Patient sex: F
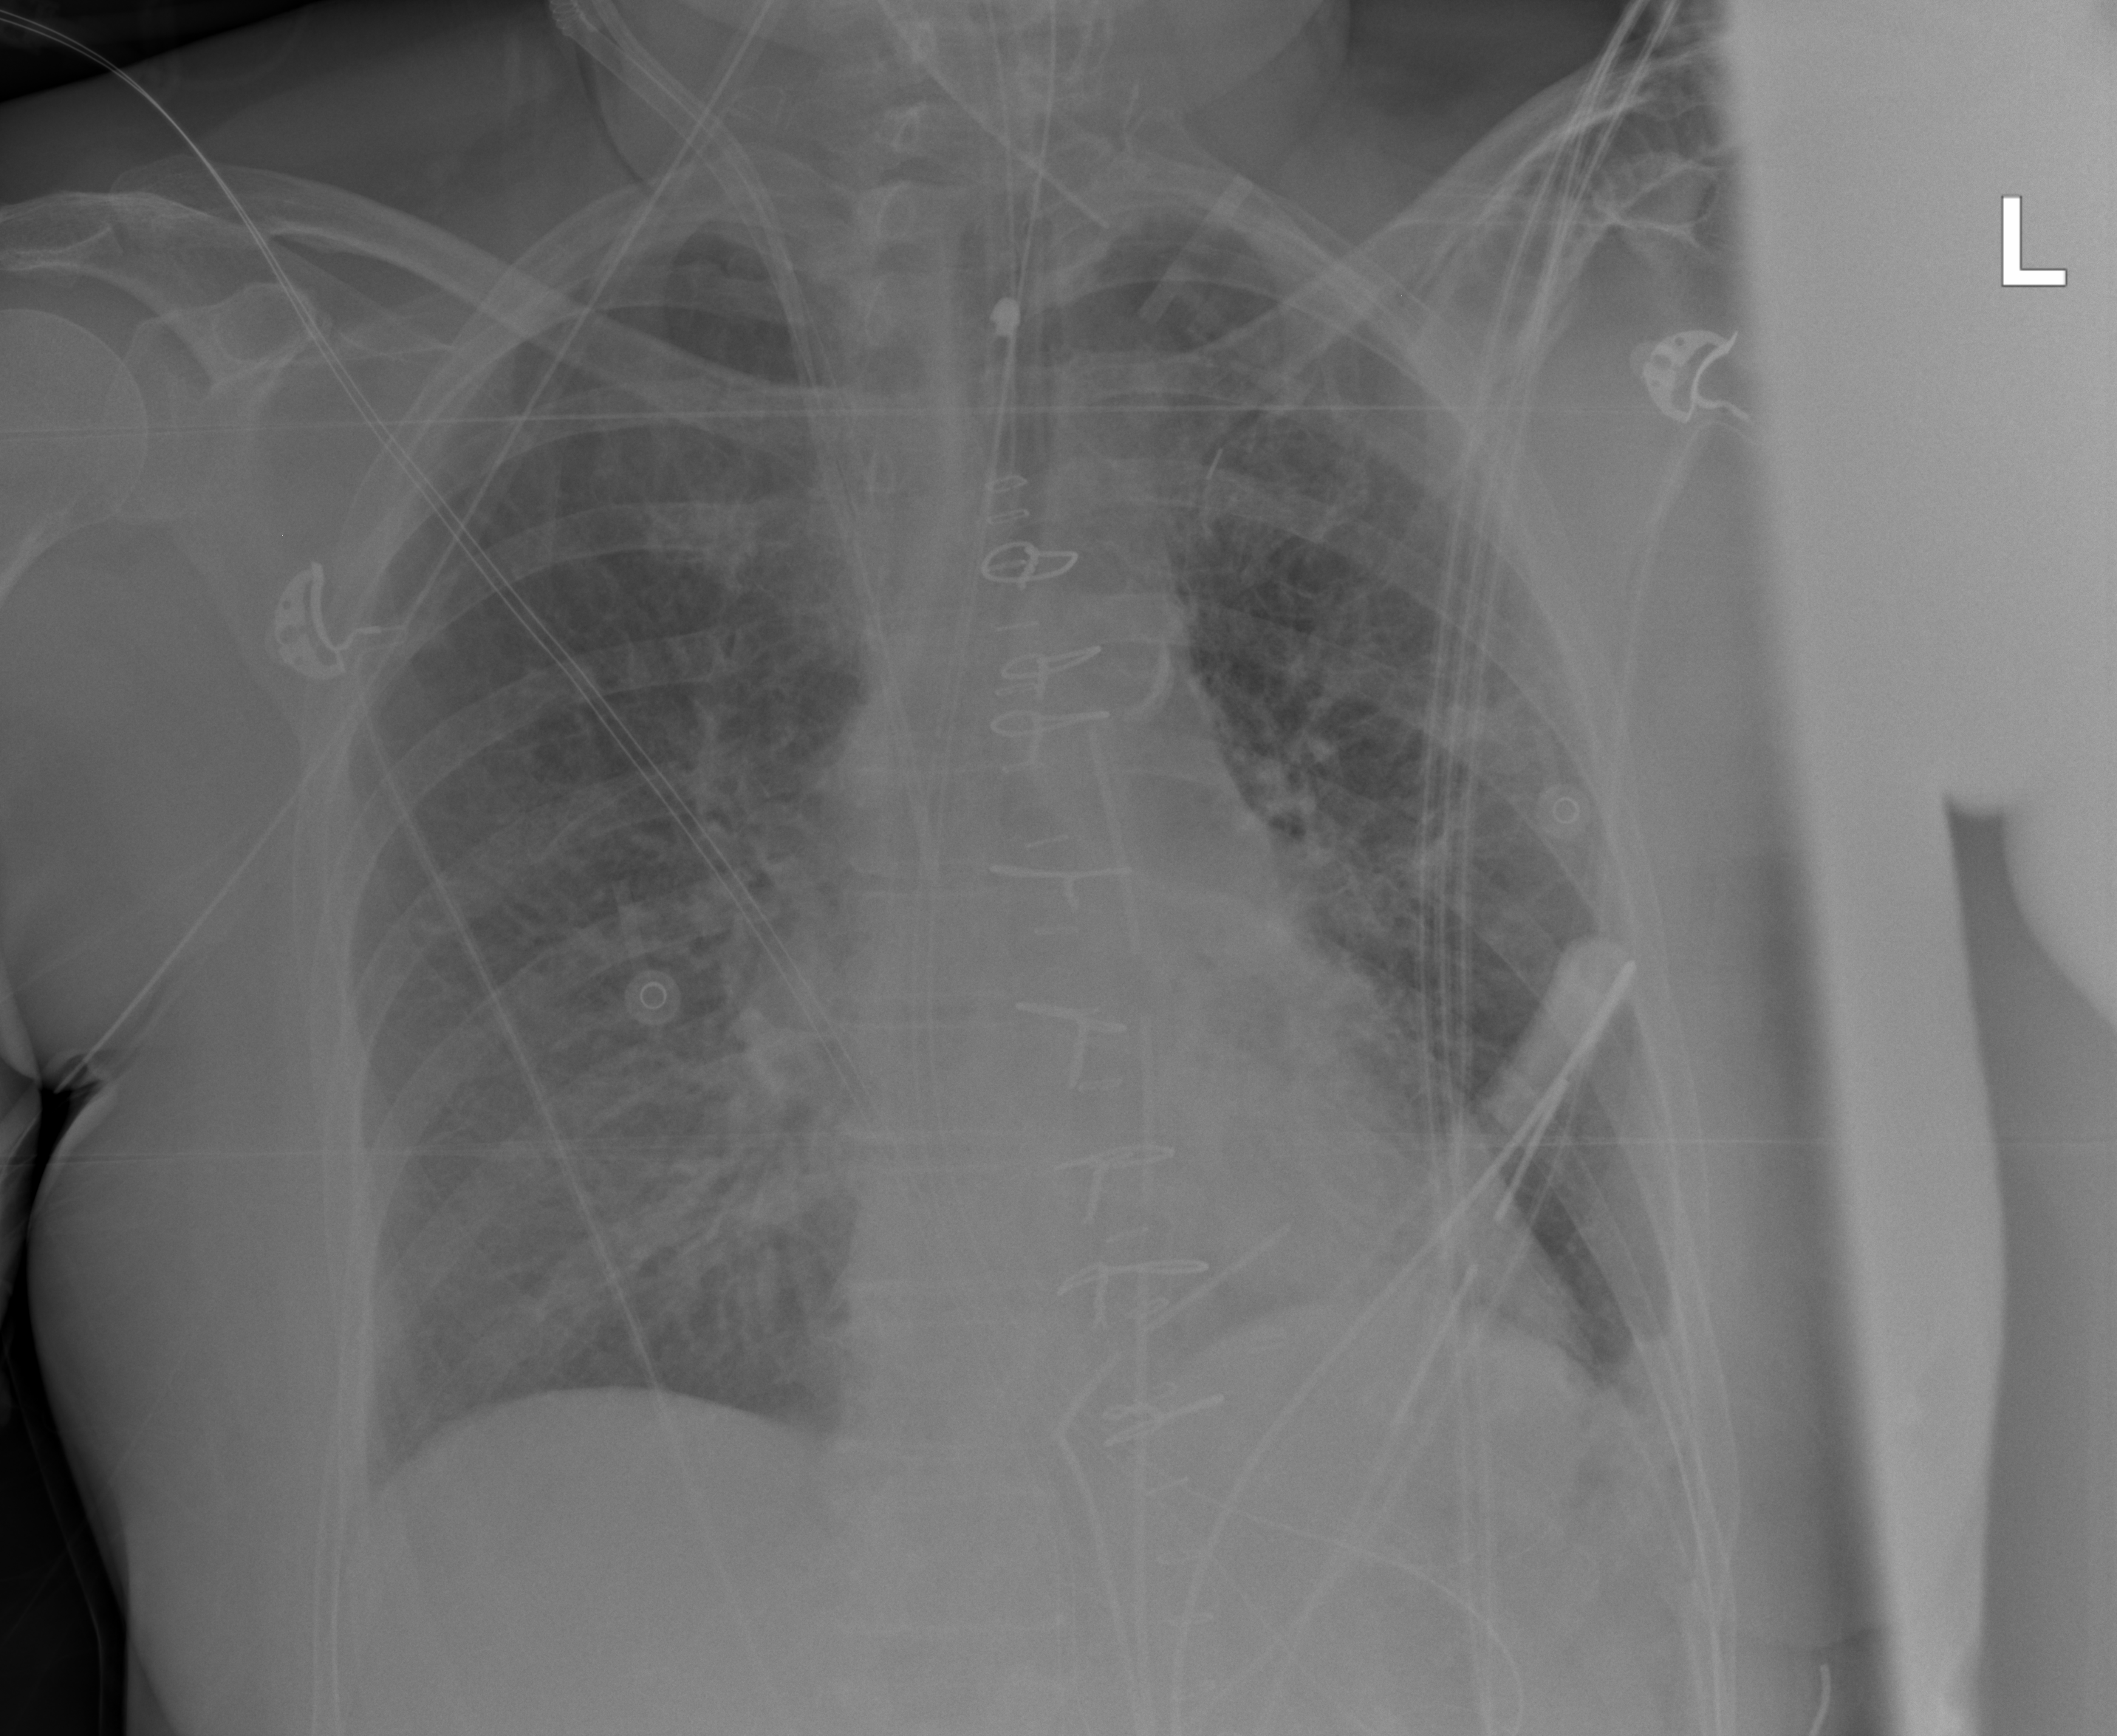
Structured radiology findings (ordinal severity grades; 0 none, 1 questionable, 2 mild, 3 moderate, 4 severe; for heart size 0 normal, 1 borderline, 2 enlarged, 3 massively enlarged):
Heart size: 0
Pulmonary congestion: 2
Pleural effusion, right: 0
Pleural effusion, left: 2
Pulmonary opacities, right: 0
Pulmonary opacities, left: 0
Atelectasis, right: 2
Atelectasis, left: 2